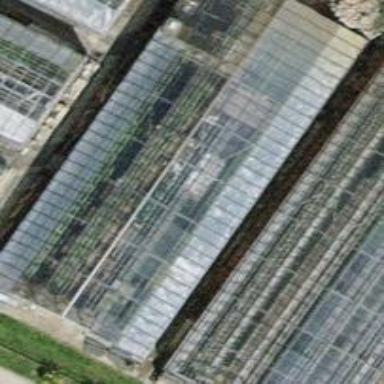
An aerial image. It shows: Greenhouse used for horticulture.